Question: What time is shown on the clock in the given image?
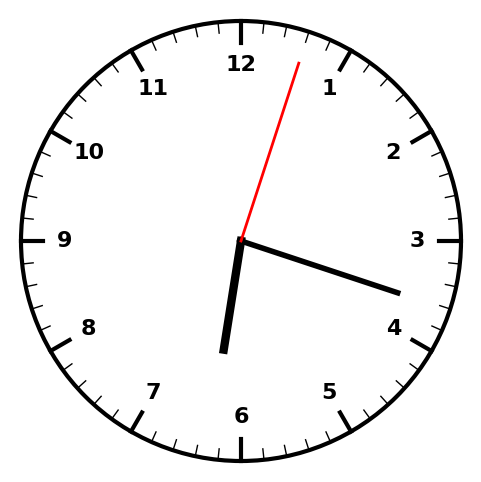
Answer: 06:18:03